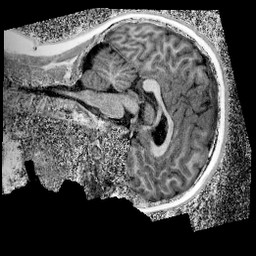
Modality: UNIT1_denoised
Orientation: sagittal
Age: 11
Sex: male
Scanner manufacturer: siemens
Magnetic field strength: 3 T
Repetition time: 4 s
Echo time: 0.00299 s